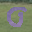
Label: 0